Interaction volume radius: 5 \u00c5
Interaction volume height: 10 \u00c5
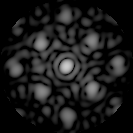
Disorder parameter: 0.4092